九年级 · 度量几何学
如图, 在矩形 $A B C D$ 中, $\frac{A B}{B C}=\frac{3}{4}, E$ 是边 $C D$ 上的一动点, 以 $A E$ 为直径的 $\odot O$经过 $B C$ 边上的一点 $F$. 若使 $\angle D A E$ 最小, 则 $\frac{C E}{D E}$ 的值为 ( )

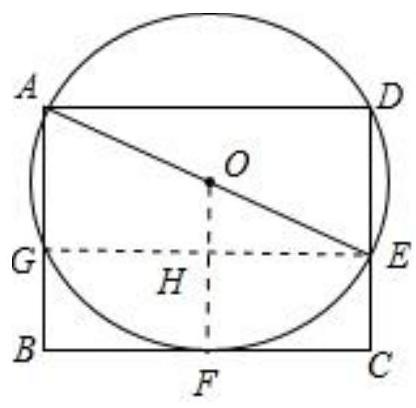
A. 1

B. $\frac{4}{5}$

C. $\frac{3}{4}$

D. $\frac{2}{3}$

答案: B
解析: 解: 由题意知: 当 $\angle D A E$ 最小时, 以 $A E$ 为直径的 $\odot O$ 与 $B C$ 相切与点 $F$, 如图,

设 $\odot O$ 与 $A B$ 交于点 $G$, 连接 $E G, O F, E G$ 与 $O F$ 交于点 $H$,

$\because$ 四边形 $A B C D$ 为矩形,

$\therefore \angle B=\angle C=90^{\circ}, A D=B C, A B=C D$.

$\because A E$ 为直径,

$\therefore \angle A G E=90^{\circ}$,
$\therefore \angle B G E=90^{\circ}$,

$\therefore$ 四边形 $B C E G$ 为矩形,

$\therefore B G=E C$.

$\because B C$ 为 $\odot O$ 的切线,

$\therefore O F \perp B C$,

$\therefore O F / / A B / / C D$,

$\therefore O F$ 为梯形 $A B C E$ 的中位线,

$\therefore O F=\frac{1}{2}(A B+C E)$.

$\because \frac{A B}{B C}=\frac{3}{4}$,

$\therefore$ 设 $A B=3 k$, 则 $B C=4 k$, 设 $B G=E C=x$, 则 $D E=3 k-x, O F=\frac{1}{2}(3 k+x)$,

$\therefore A E=2 O F=3 k+x$.

在Rt $\triangle A D E$ 中,

$\because A D^{2}+D E^{2}=A E^{2}$,

$\therefore(4 k)^{2}+(3 k-x)^{2}=(3 k+x)^{2}$,

解得: $x=\frac{4}{3} k$.

$\therefore E C=\frac{4}{3} k$

$\therefore D E=C D-C E=\frac{5}{3} k$,

$\therefore \frac{C E}{D E}=\frac{\frac{4}{3} k}{\frac{5}{3} k}=\frac{4}{5}$.

故选: B.

由题意知: 当 $\angle D A E$ 最小时, 以 $A E$ 为直径的 $\odot O$ 与 $B C$ 相切与点 $F$, 设 $\odot O$ 与 $A B$ 交于点 $G$, 连接 $E G, O F$, $E G$ 与 $O F$ 交于点 $H$, 设 $A B=3 k$, 则 $B C=4 k$, 设 $B G=E C=x$, 则 $D E=3 k-x, O F=\frac{1}{2}(3 k+x)$, $A E=2 O F=3 k+x$; 利用矩形的性质, 圆的切线的性质, 圆周角定理和勾股定理求得 $x$ 值, 则结论

可得.

本题主要考查了矩形的性质，圆的有关性质，圆周角定理，切线的性质定理，梯形的中位线定理，勾股定理, 利用已知条件确定出符合条件的图形是解题的关键.